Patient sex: F
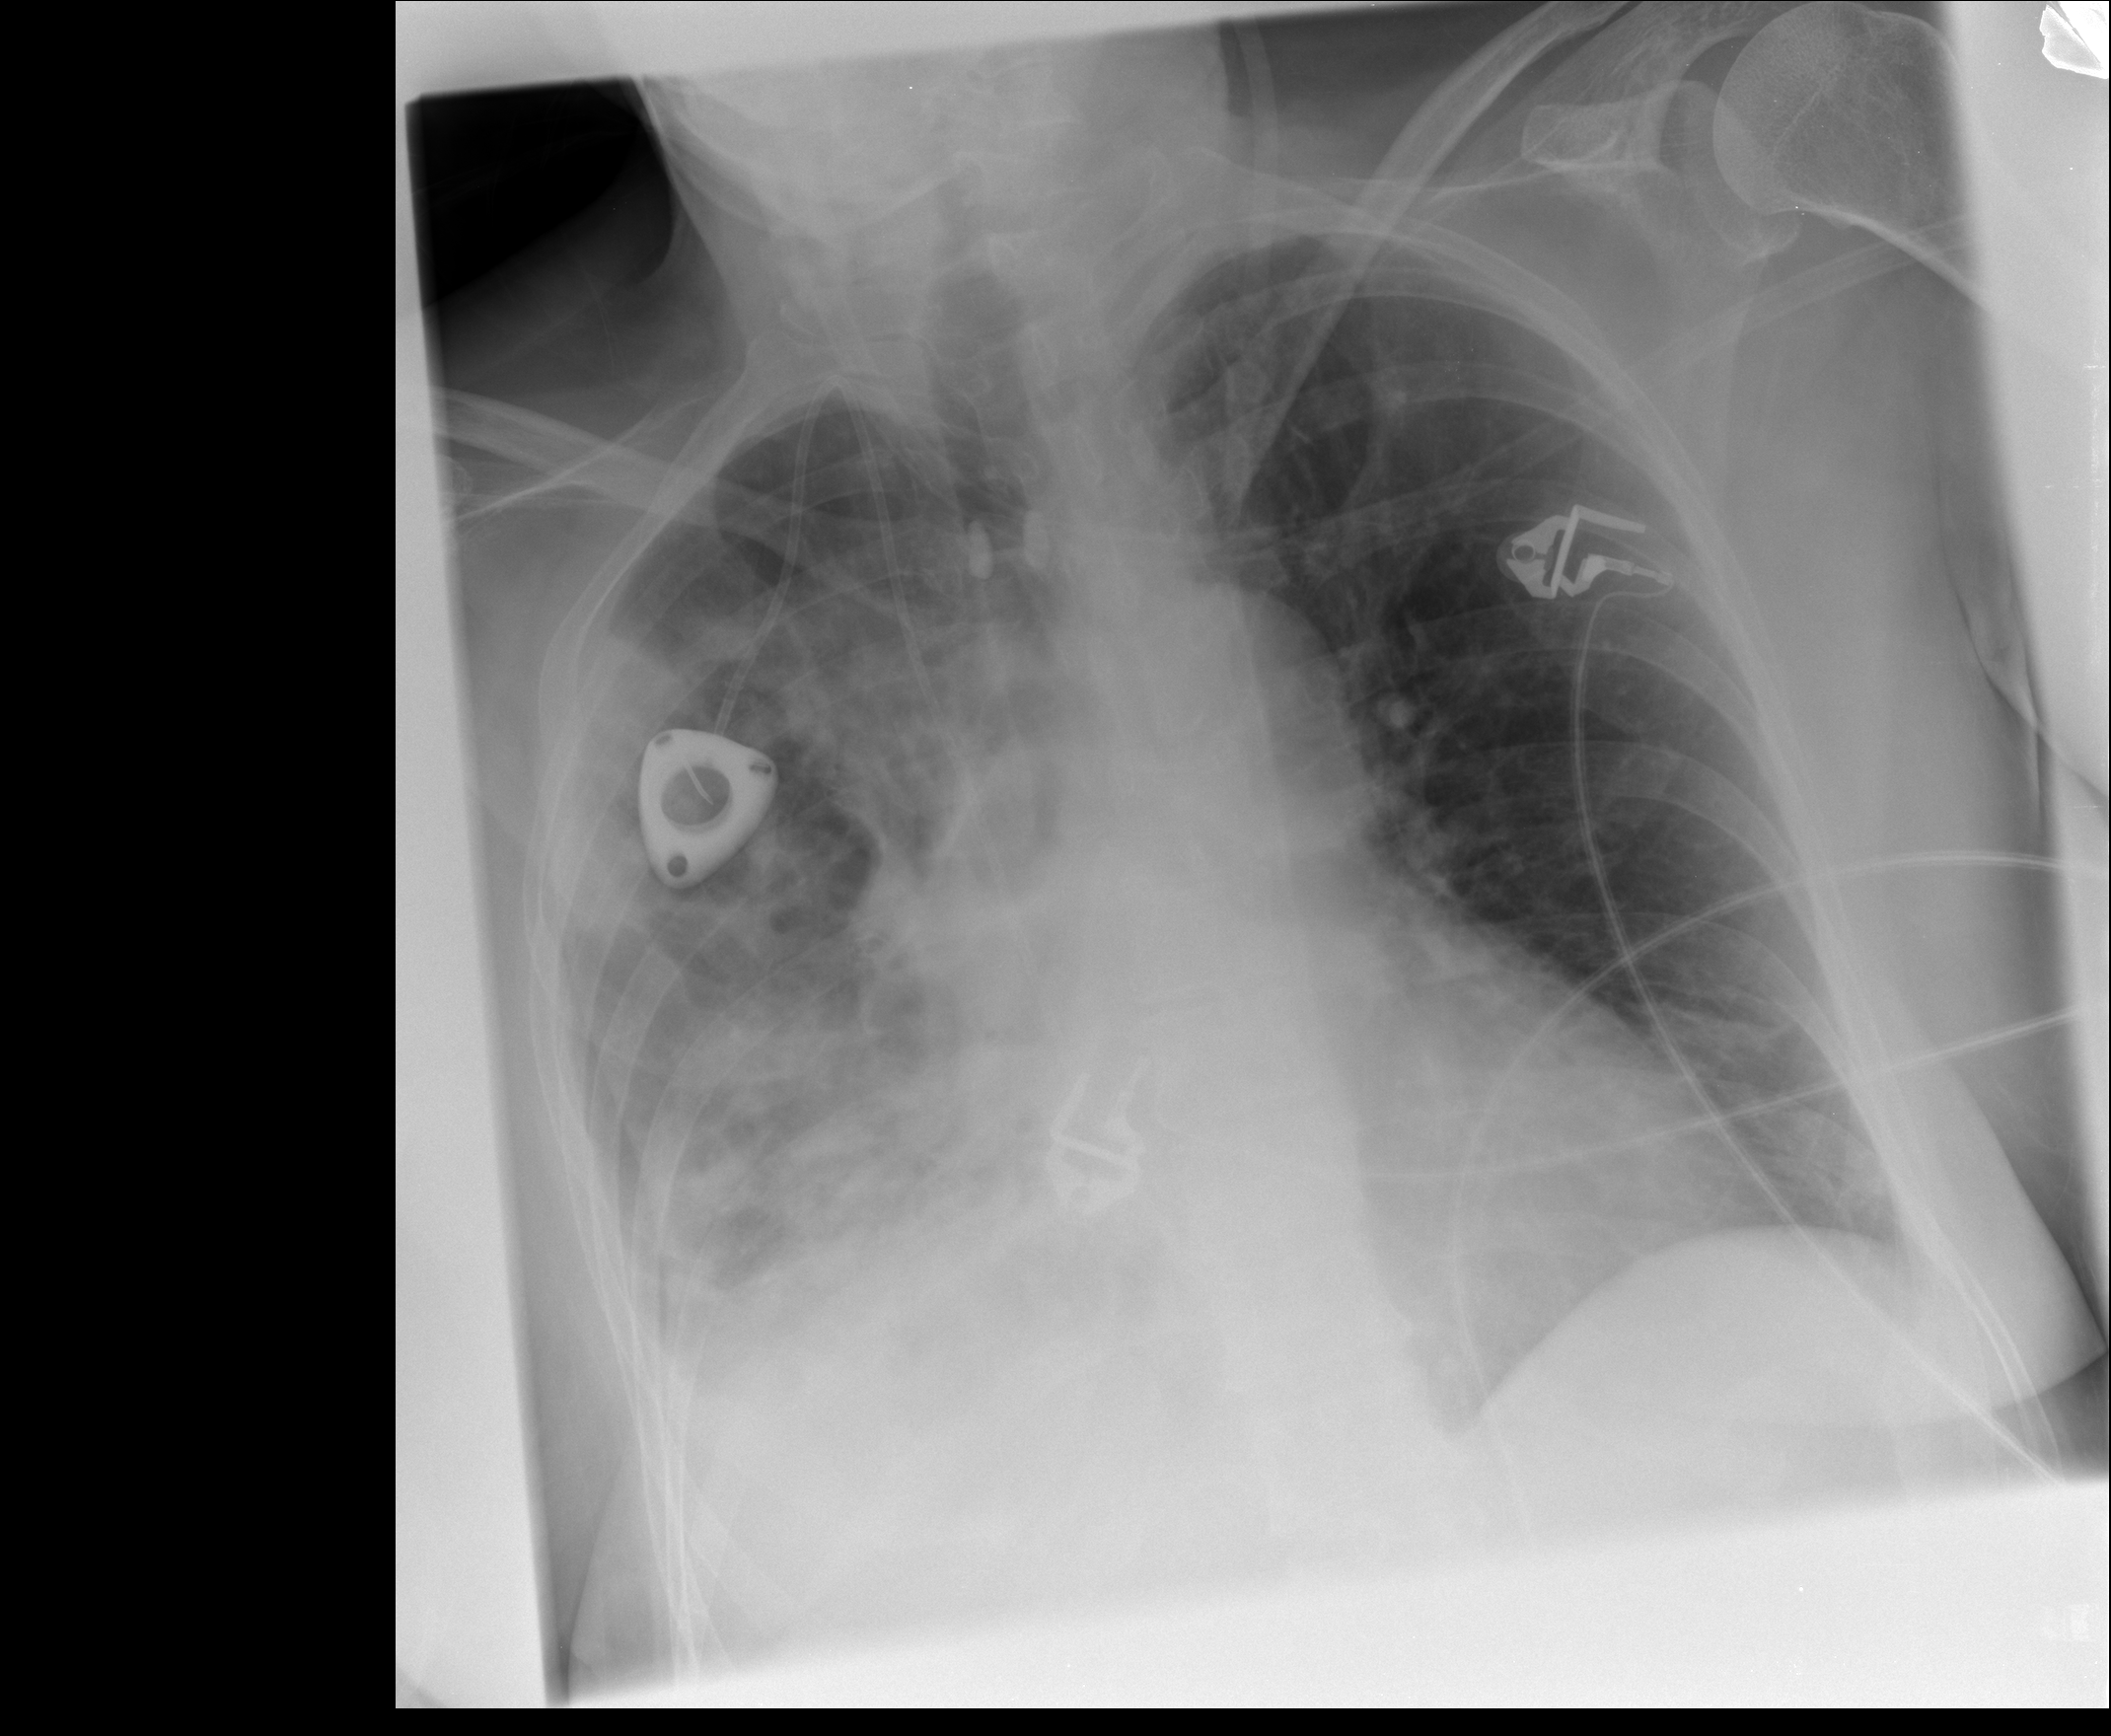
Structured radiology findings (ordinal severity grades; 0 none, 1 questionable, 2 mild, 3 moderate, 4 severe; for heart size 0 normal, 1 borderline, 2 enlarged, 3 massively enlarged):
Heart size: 0
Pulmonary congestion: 0
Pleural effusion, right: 2
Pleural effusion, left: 0
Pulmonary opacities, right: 3
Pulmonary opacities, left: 0
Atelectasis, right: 3
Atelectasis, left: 0